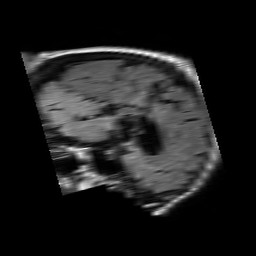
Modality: FLAIR
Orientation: sagittal
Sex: female
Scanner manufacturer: philips
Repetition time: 11 s
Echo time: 0.125 s